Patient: sex M, age 46
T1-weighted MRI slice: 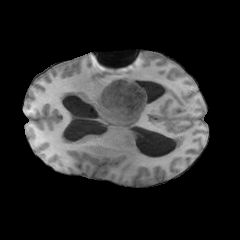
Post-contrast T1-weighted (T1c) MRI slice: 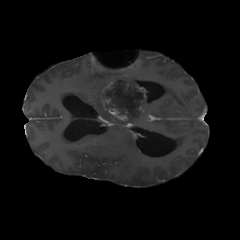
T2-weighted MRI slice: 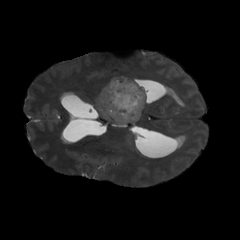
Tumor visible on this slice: yes
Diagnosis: Glioblastoma, IDH-wildtype
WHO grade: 4